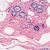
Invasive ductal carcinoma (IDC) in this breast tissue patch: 0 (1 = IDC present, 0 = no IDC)